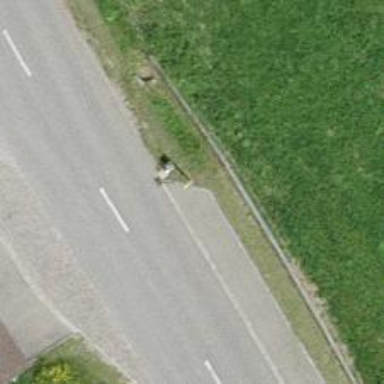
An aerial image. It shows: Bus stop with platform for public transport.